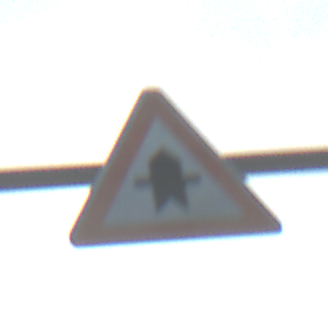
Verkehrszeichen: Vorfahrt
Umgebung: Outdoor, Suburban
Tageszeit: MorningAfternoon
Wetter: PartlyCloudy
Licht: Natural
Jahreszeit: NotSpecified
Kontrast: HighContrast